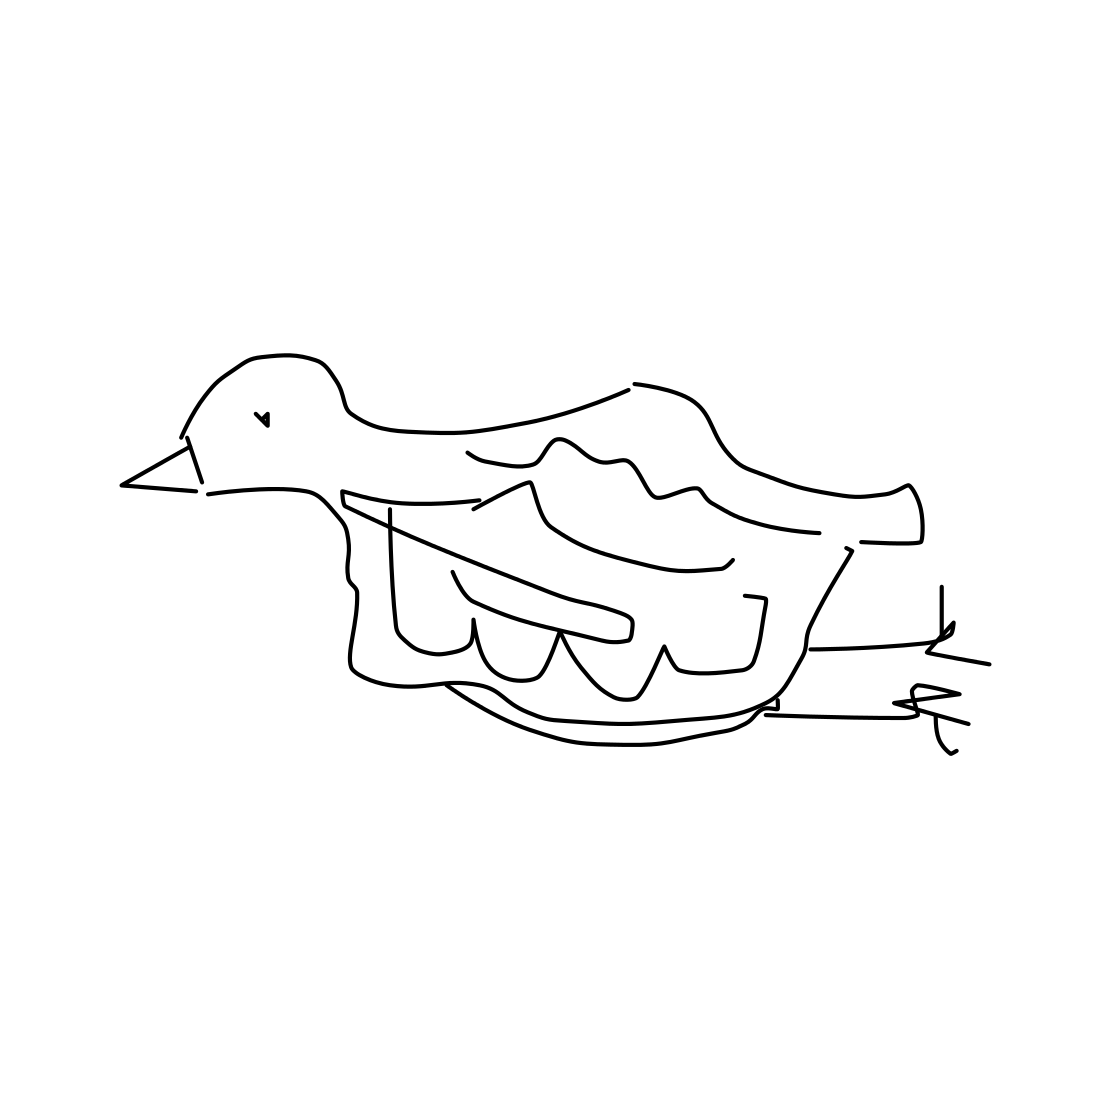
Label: flying bird